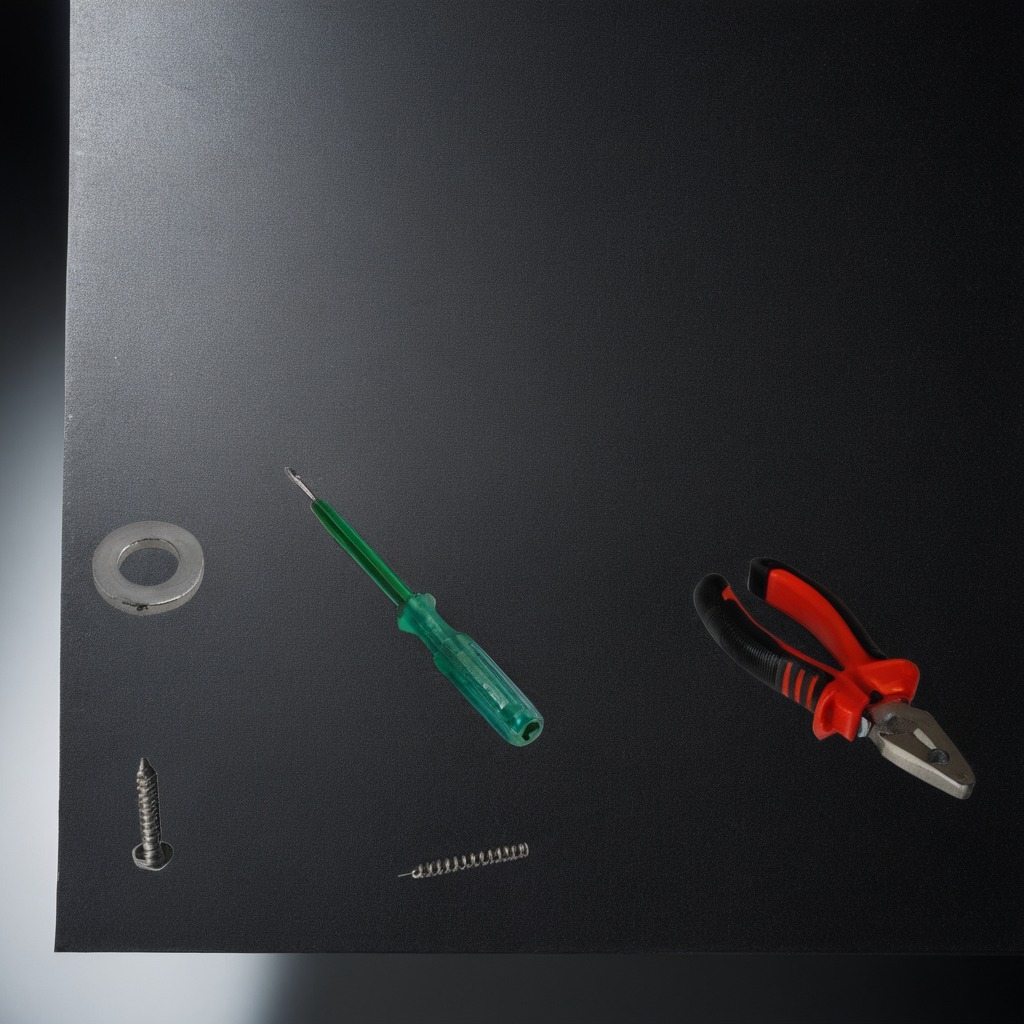
A washer, pliers, a spring, and a screwdriver are lying on the granite tabletop.